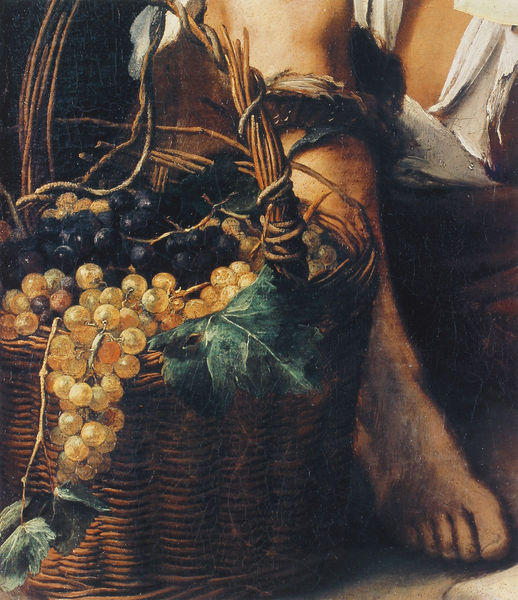
Titel: Trauben- und Melonenesser
Künstler: Bartolomé Esteban Murillo
Institution: München, Bayrische Staatsgemäldesammlungen, Alte Pinakothek
Schlagwörter: blau, blätter, dunkel, fuß, gemälde, haut, körper, laub, mann, nackt, weiß, grün, äste, braun, frau, licht, schwarz, obst, rot, tuch, malerei, hemd, band, kleidung, mensch, zerrissen, öl, boden, blatt, frucht, früchte, henkel, ranken, stillleben, trauben, bein, ernte, herbst, füsse, rotwein, wein, weib, detail, korb, knie, zehen, griff, barfuss, weiden, gefangen, bast, weintrauben, geflochten, weinlaub, traube, weinblätter, rebe, weinblatt, weinlese, rote trauben, henkelkorb, fessel, weisse trauben, weisswein, renaissacne, 1650, winlaub